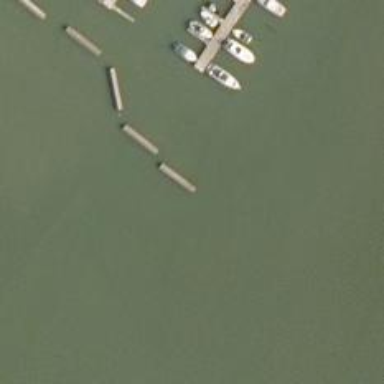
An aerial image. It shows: Breakwater structure.